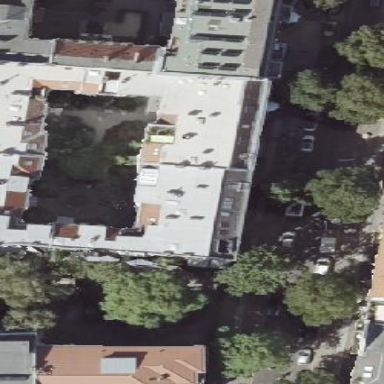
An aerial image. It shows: Residential building with distinctive double saltbox roof shape.